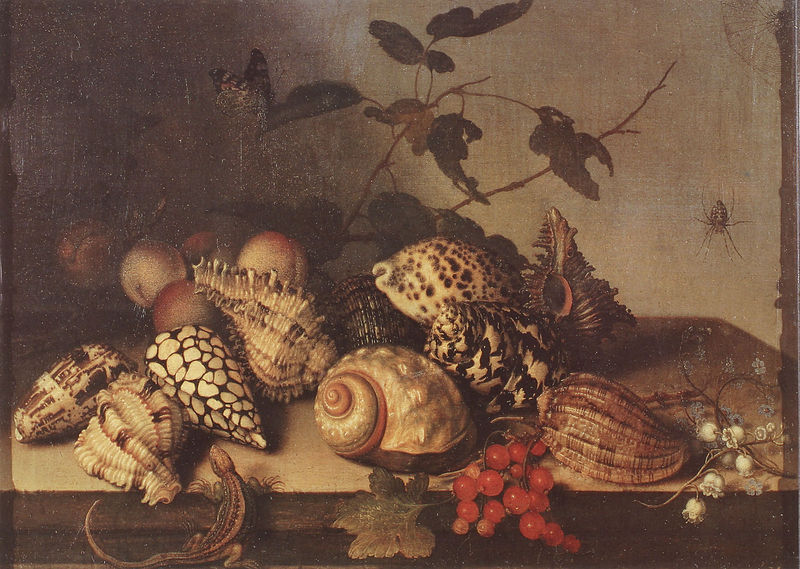
Titel: Muscheln und Früchte
Künstler: Balthasar van der Ast
Institution: Dresden, Gemäldegalerie Alte Meister
Schlagwörter: blätter, gemälde, laub, weiß, äste, braun, tisch, blüte, blüten, obst, ast, zweige, blatt, stilleben, stillleben, trauben, apfel, äpfel, besch, vanitas, gepunktet, zweig, schmetterling, weintrauben, pfirsich, echse, salamander, muschel, muscheln, pfirsiche, schnecke, traube, weintraube, schnecken, maiglöckchen, johannisbeeren, gescheckt, schneckenhaus, falter, weinblatt, eidechse, gecko, spinne, kreuzspinne, schneckengehäuse